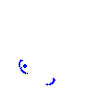
Particle: proton